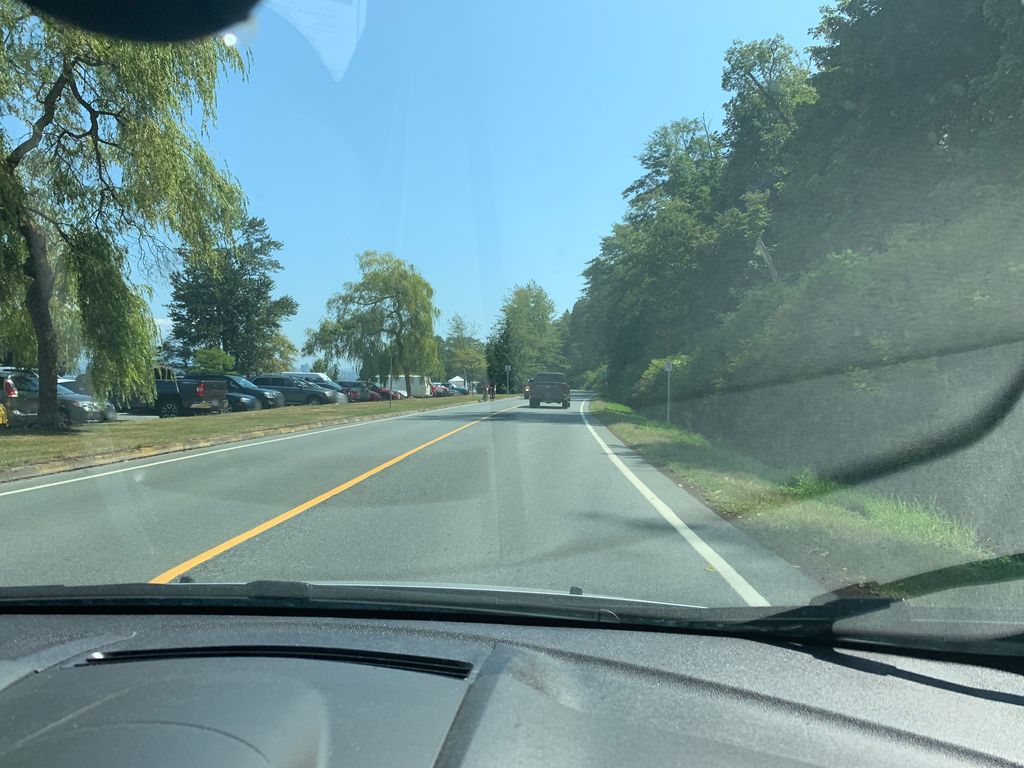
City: vancouver